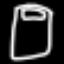
Label: bed